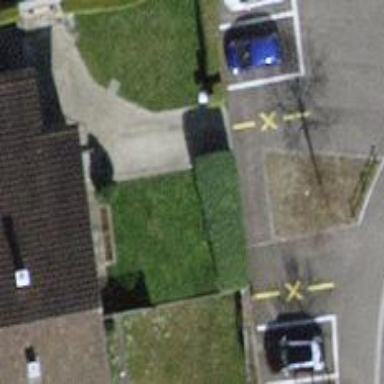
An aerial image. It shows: Entrance with barrier.